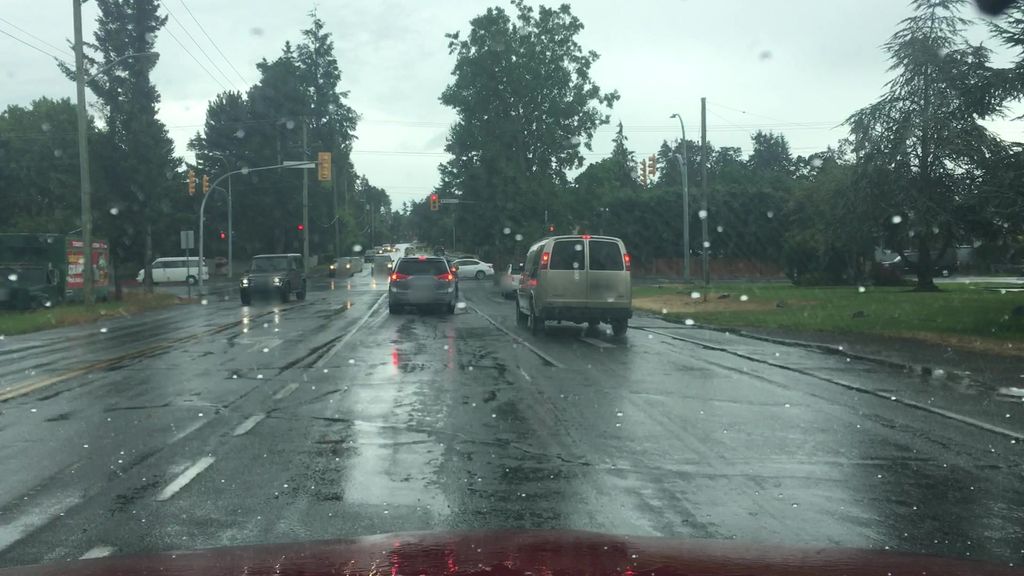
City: victoria